Question: I downloaded the Polymer starter kit (Polymer 1.0) and have been trying to add a simple paper button to my webpage, but it is not rendering correctly. Here is the relevant code:
'''
<section data-route="home">
<paper-material elevation="1">
<paper-button raisedButton
id='rendered'
label='patient'
on-click='{{clickHandler}}'></paper-button>
<button>Try Me</button>
<paper-icon-button icon="refresh" label="label"></paper-icon-button>
<paper-button raisedButton>search!</paper-button>
</paper-material>
</section>
'''
The first button doesn't show up at all, the second normal button does, the third button works, but the label doesn't show up, and the final button renders as text and isn't clickable

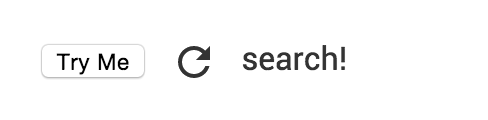
Answer: Had the same problem, doesn't seem to load the paper-button element by default.
Fixed it by adding to the /app/index.html page before the paper-button was called.
'''
<link rel="import" href="/bower_components/paper-button/paper-button.html">
'''
Or add it to /app/elements/elements.html